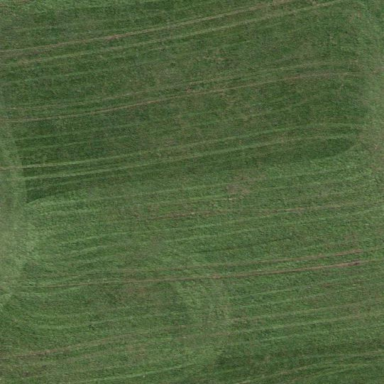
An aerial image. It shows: Area covered with grass.